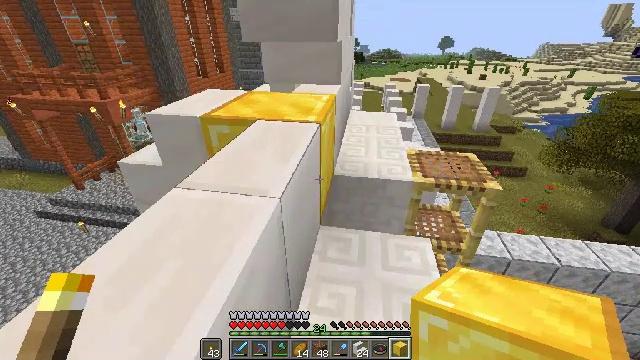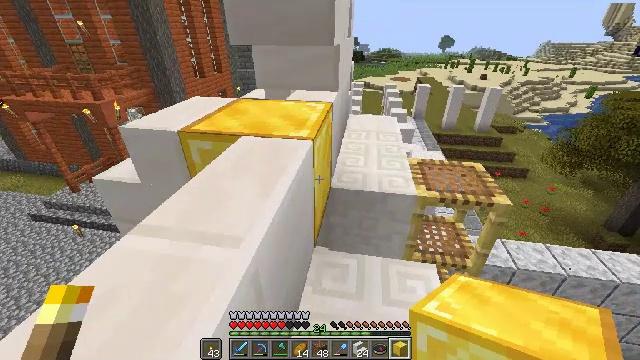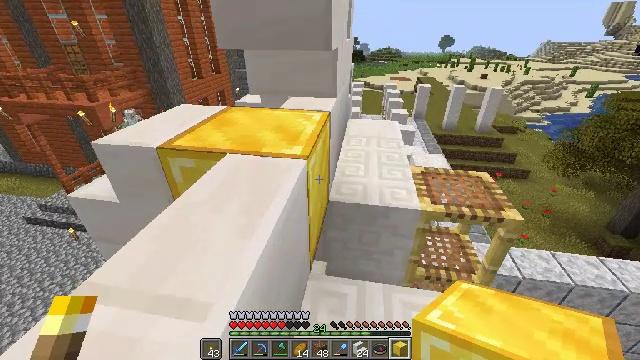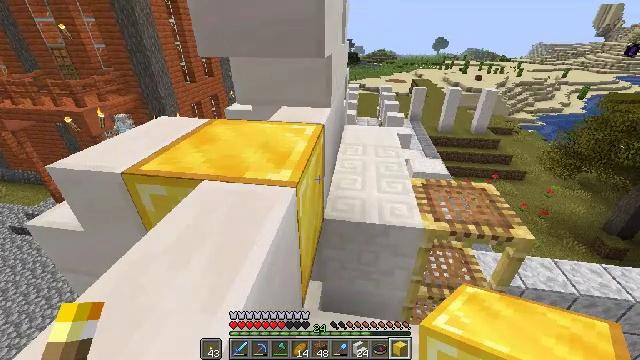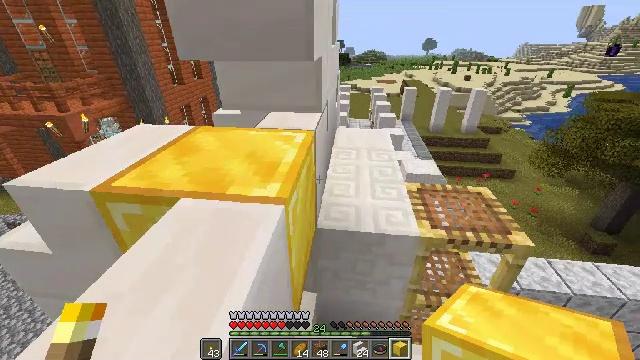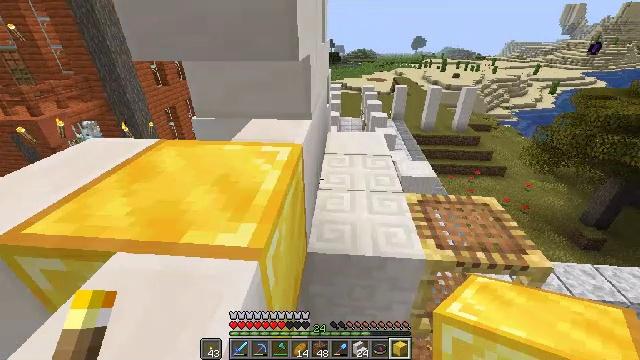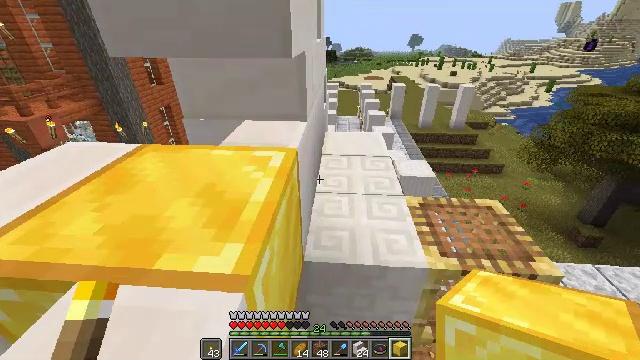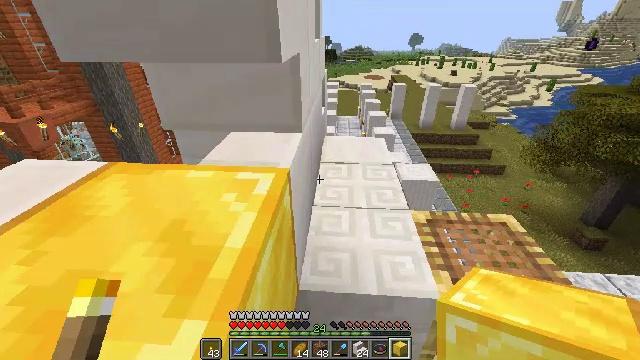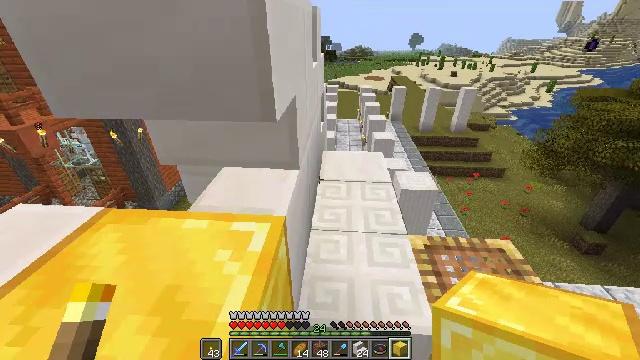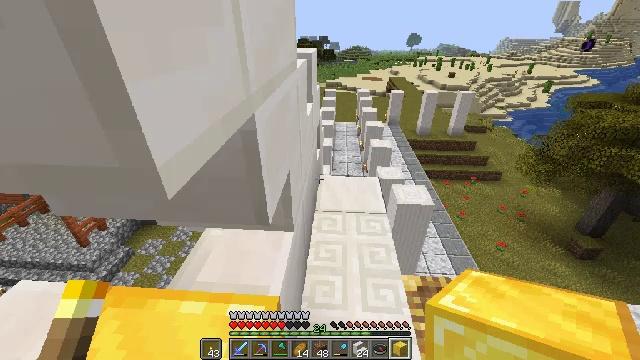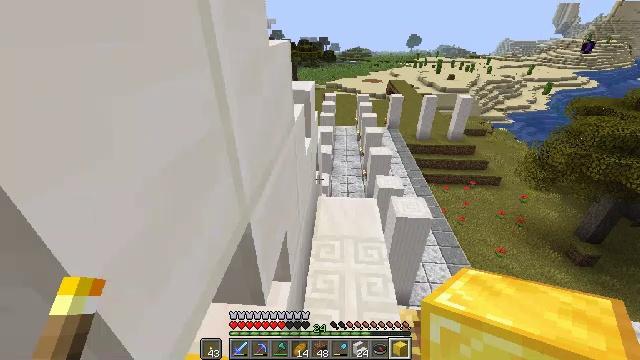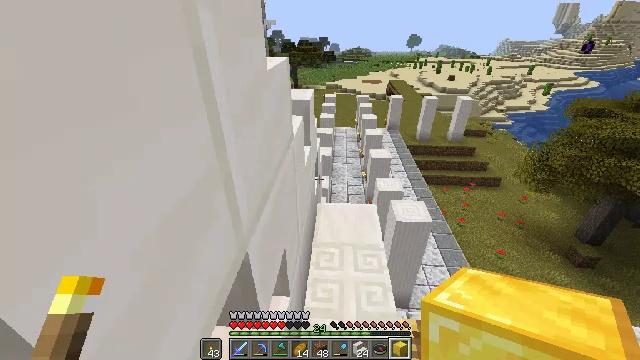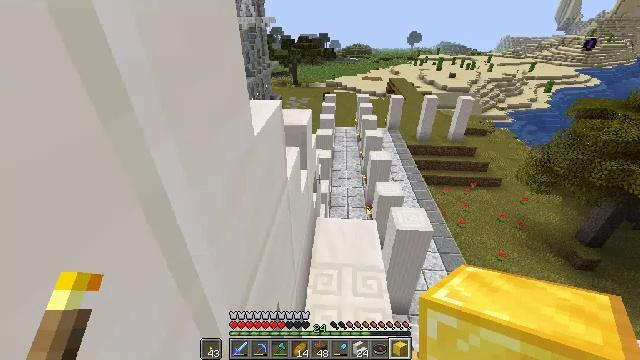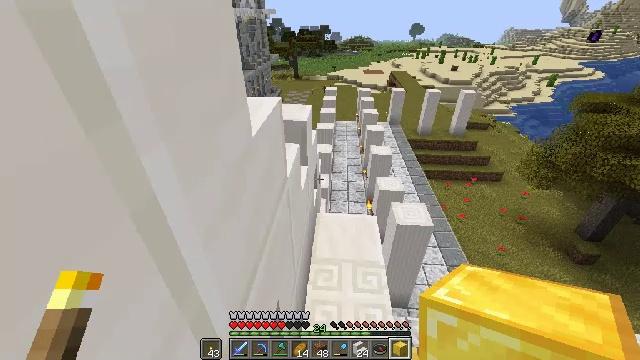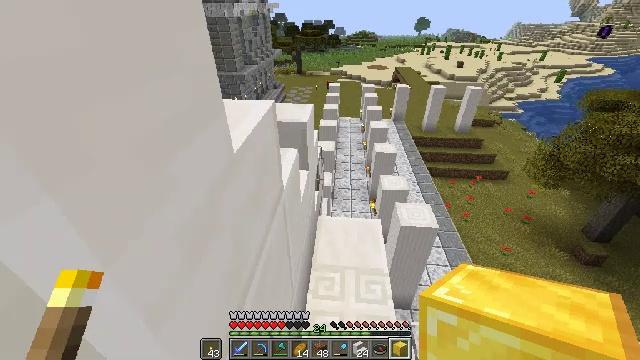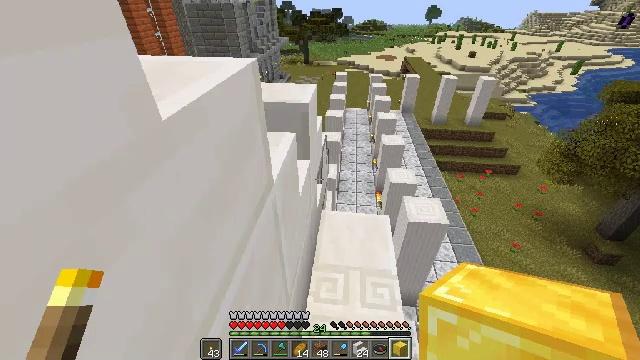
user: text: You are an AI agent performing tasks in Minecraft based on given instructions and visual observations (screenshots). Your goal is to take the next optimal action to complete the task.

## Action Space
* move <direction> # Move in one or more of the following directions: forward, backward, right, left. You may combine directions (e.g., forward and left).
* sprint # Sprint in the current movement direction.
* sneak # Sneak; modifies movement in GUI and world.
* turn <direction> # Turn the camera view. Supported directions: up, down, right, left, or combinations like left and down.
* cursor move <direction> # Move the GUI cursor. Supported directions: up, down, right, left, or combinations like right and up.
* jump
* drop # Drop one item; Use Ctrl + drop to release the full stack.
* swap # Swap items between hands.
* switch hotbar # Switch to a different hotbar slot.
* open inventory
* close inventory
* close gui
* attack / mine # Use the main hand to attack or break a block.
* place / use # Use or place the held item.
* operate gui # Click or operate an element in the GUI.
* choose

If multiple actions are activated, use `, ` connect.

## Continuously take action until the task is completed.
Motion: motion action
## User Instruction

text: Gather quartz stairs from a build.
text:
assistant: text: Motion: move forward
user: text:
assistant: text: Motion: move forward
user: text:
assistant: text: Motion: move forward
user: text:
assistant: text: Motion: move forward, turn right
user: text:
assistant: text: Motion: move forward, turn right
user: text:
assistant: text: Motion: move forward
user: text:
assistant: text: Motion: move forward
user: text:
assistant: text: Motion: move forward, jump
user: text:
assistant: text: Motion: move forward, jump
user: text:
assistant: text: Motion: move forward, jump
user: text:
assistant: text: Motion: move forward, jump
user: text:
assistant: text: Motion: move forward
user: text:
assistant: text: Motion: move forward, turn down
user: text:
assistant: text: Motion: move forward
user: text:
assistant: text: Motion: move forward, turn left and down
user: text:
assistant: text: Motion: move forward, turn left and down
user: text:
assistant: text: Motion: move forward, turn left
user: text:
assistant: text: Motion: move forward, turn left
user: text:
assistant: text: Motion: move forward
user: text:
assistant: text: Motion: turn left
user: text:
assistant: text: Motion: turn left
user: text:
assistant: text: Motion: no_op
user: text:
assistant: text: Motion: turn left
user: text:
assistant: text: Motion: move right, turn left
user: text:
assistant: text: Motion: move right, turn left
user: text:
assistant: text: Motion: move right, turn left
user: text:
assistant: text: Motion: turn left
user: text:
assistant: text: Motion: turn left
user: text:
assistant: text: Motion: turn left
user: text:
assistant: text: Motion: turn left